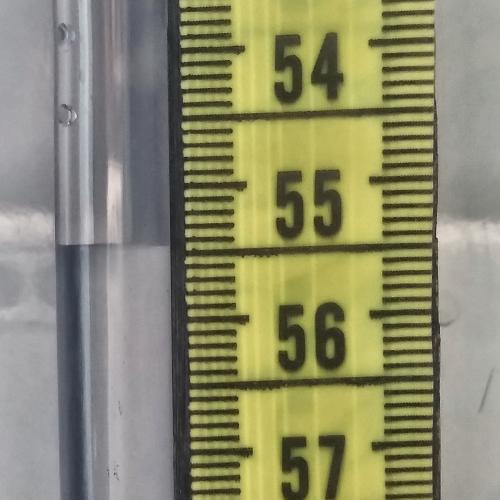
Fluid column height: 55.4 cm